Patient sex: M
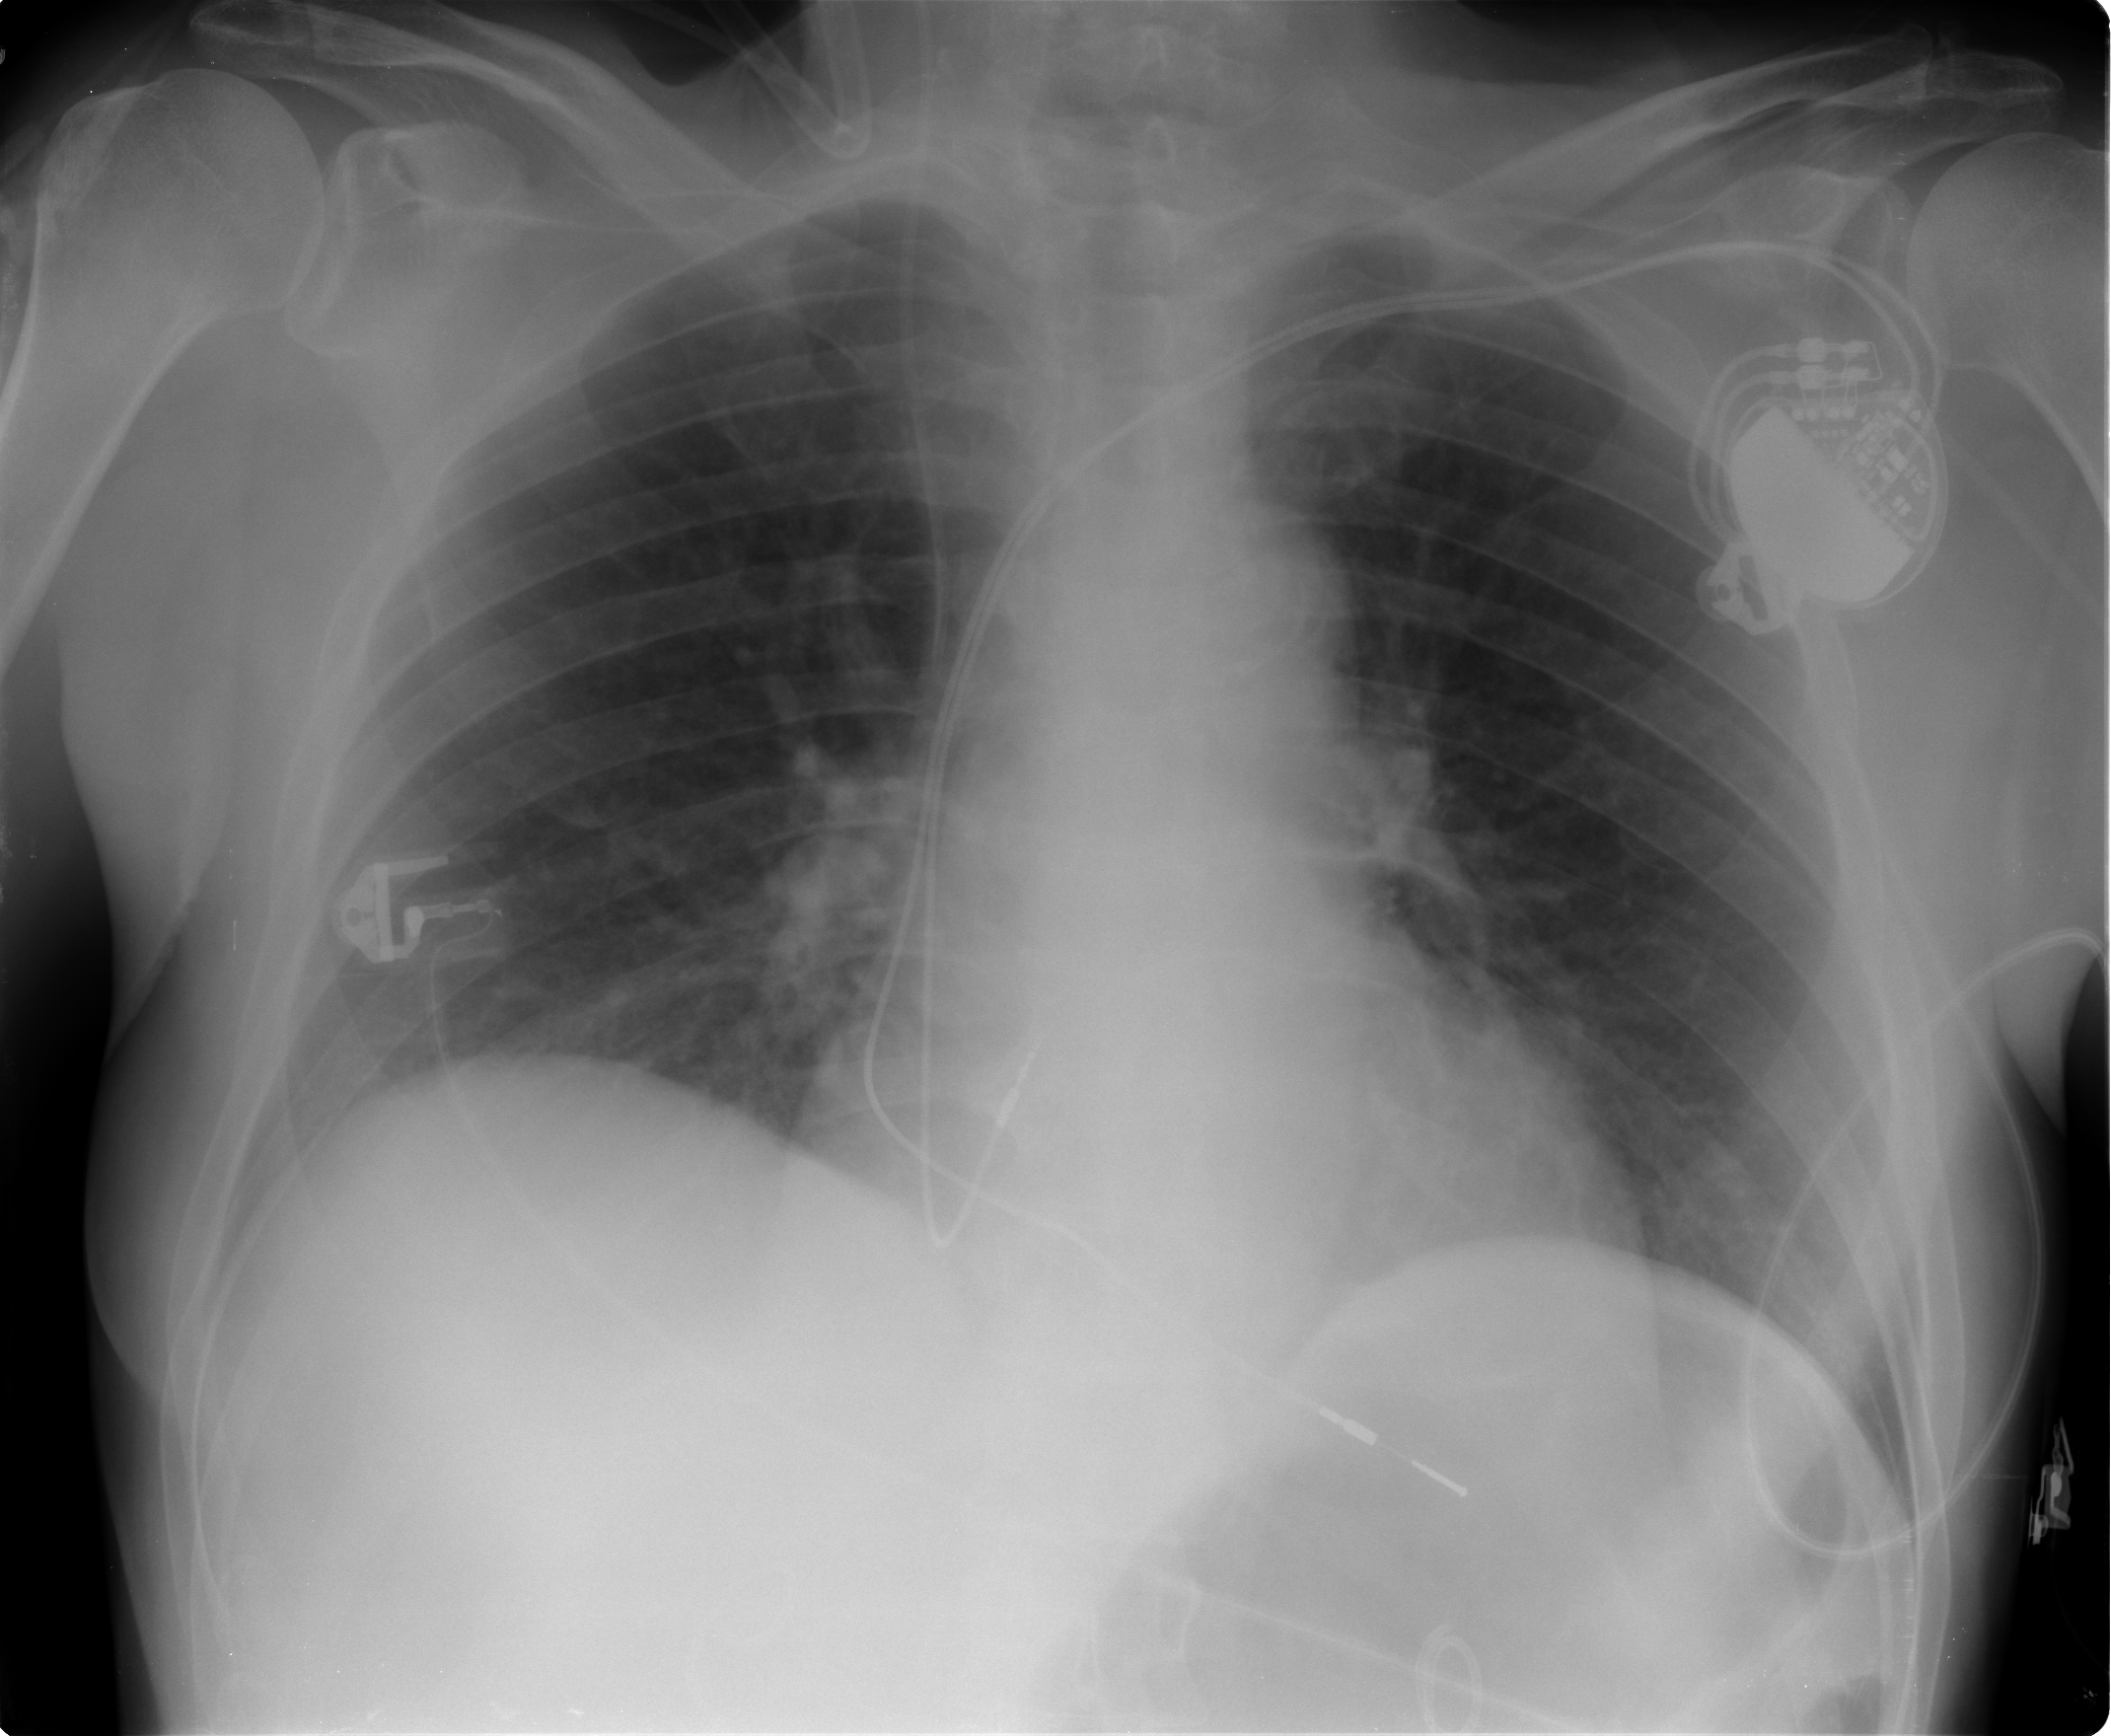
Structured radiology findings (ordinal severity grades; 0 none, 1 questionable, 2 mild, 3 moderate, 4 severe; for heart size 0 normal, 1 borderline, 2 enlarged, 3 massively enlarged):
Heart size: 1
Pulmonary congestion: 0
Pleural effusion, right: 0
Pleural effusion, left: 0
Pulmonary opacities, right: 0
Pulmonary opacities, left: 0
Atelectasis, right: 1
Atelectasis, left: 1